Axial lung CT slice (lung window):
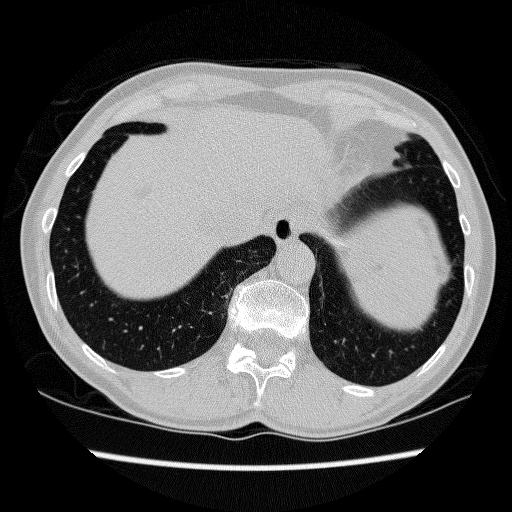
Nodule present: no